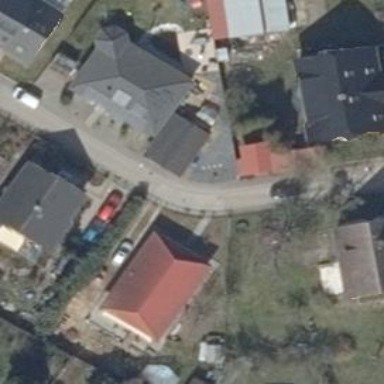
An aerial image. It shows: Residential road with no sidewalk.